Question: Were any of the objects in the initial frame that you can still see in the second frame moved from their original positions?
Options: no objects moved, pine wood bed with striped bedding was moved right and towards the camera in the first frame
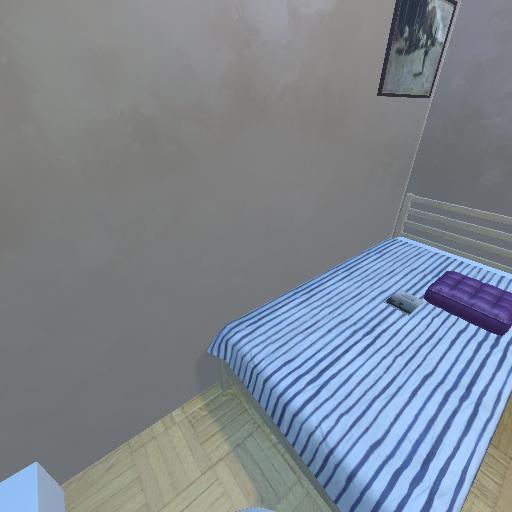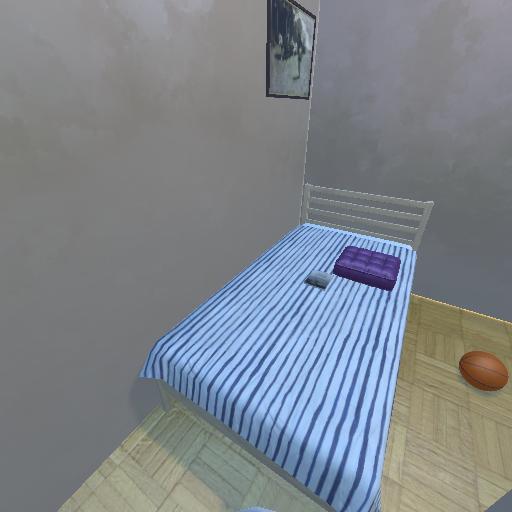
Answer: no objects moved